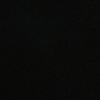
Label: space